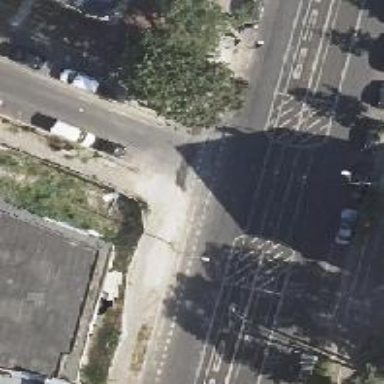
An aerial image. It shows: Asphalt footway with unmarked crossing.